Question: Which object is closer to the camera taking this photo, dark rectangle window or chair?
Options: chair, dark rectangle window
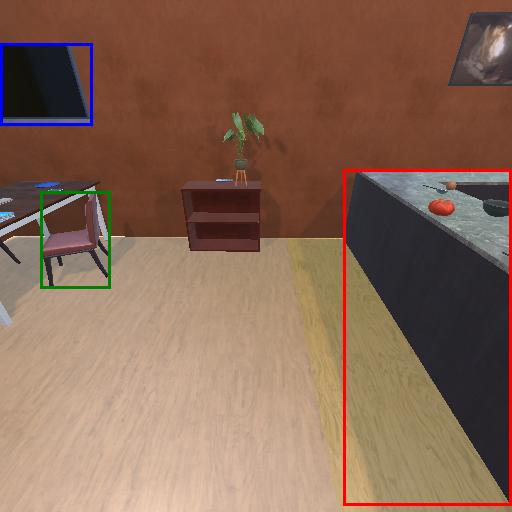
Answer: chair